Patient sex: F
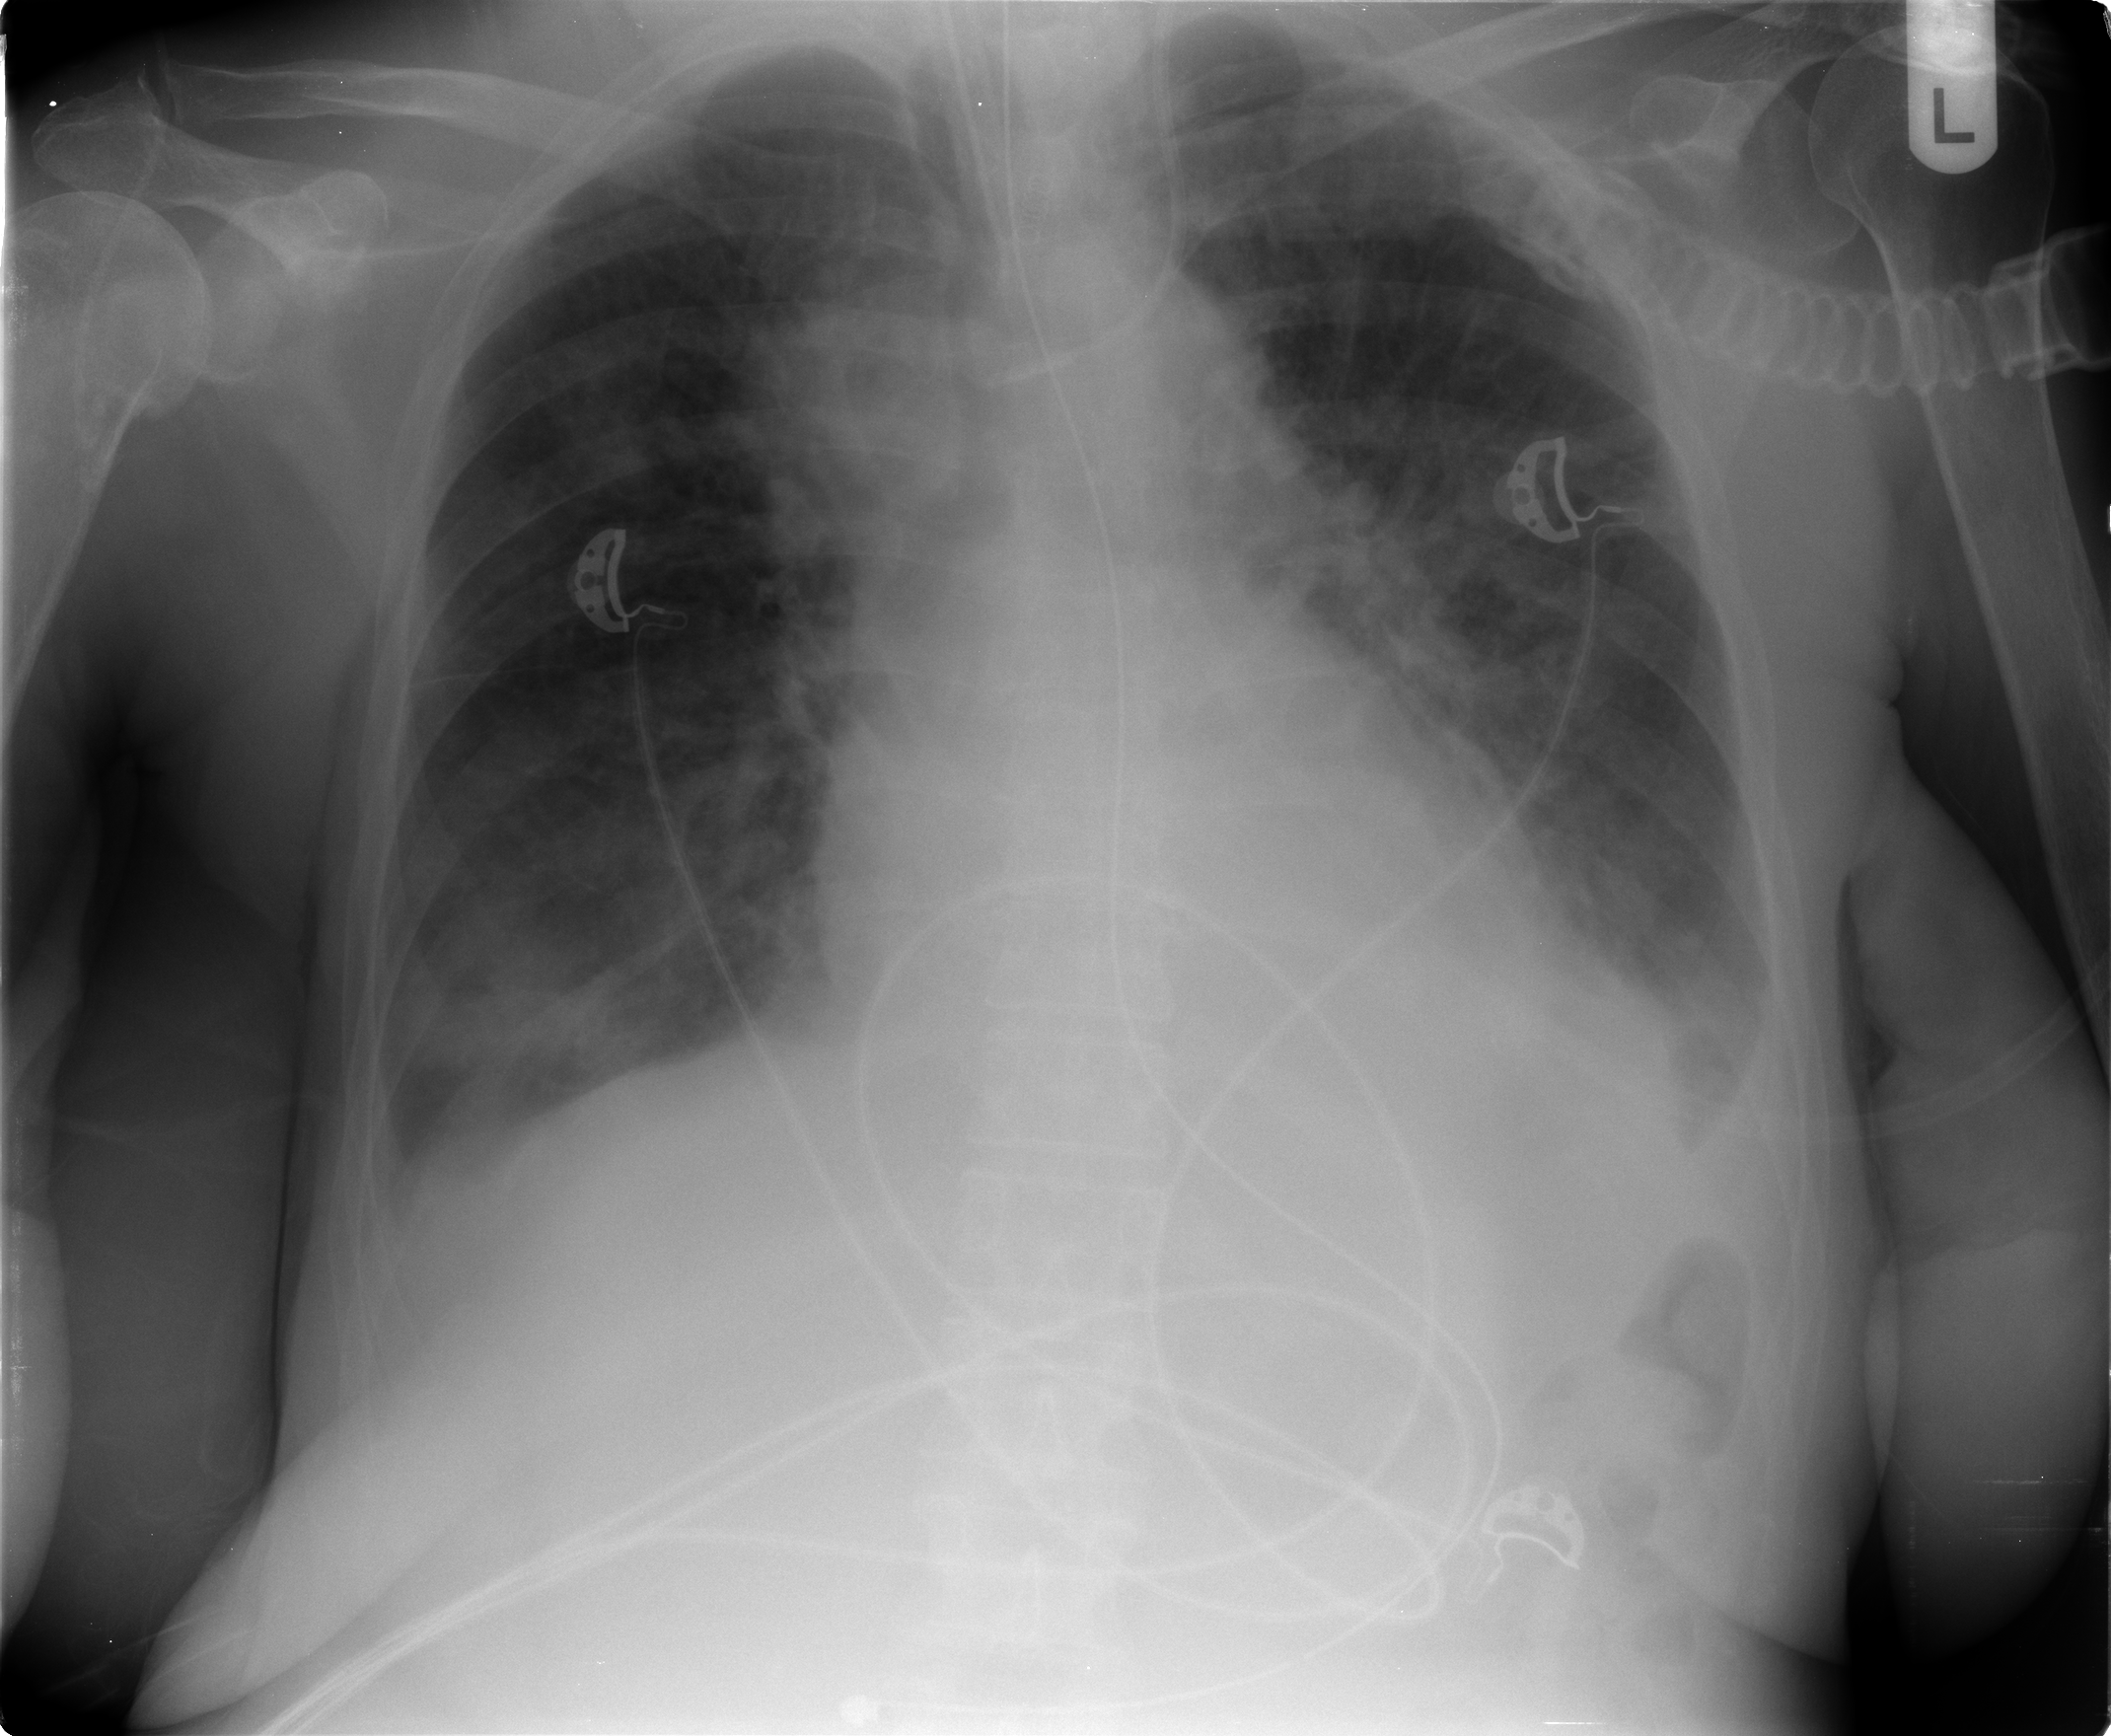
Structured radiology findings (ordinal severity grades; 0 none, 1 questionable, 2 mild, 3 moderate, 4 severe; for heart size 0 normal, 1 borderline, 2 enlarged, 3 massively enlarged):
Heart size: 1
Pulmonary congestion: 2
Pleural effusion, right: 2
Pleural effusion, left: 2
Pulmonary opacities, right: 3
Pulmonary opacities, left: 3
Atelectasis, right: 2
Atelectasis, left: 2